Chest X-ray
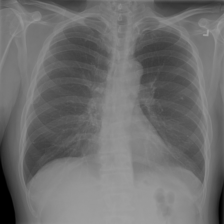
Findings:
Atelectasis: negative
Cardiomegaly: negative
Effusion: negative
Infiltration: negative
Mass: negative
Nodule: negative
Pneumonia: negative
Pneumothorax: negative
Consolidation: negative
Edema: negative
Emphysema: negative
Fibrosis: negative
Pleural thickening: negative
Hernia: negative